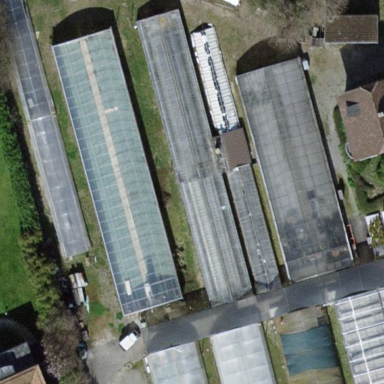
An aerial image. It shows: Greenhouse with round-shaped roof.